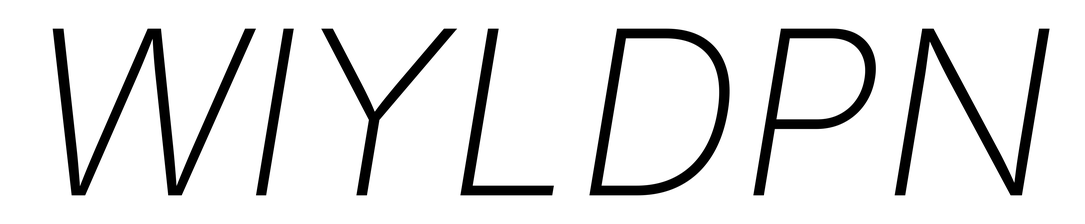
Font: Inter-Italic_ExtraLight_Italic